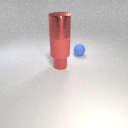
large red metal cylinder above large red rubber cylinder